Question: I need create such border with a linear gradient as on a picture

I generate such linear gradient
'''
background-image: linear-gradient(135deg, #d63286 12.50%, #ffffff 12.50%, #ffffff 25%, #ebb7b7 25%, #ebb7b7 37.50%, #fff 37.50%, #fff 50%, #d63286 50%, #d63286 62.50%, #ffffff 62.50%, #ffffff 75%, #ebb7b7 75%, #ebb7b7 87.50%, #fff 87.50%, #fff 100%);
background-size: 84.85px 84.85px;
'''
Now how can I apply it to div block?
border-image-source with this gradient gives wrong result.
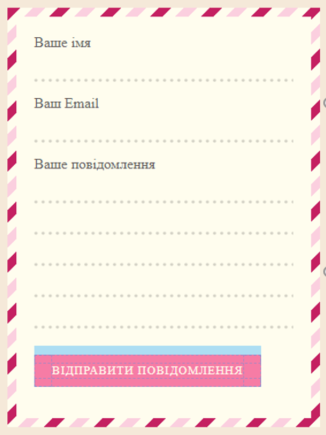
Answer: Can use a background on a child div:
'''
.custom-border {
background-image: linear-gradient(135deg, #d63286 12.50%, #ffffff 12.50%, #ffffff 25%, #ebb7b7 25%, #ebb7b7 37.50%, #fff 37.50%, #fff 50%, #d63286 50%, #d63286 62.50%, #ffffff 62.50%, #ffffff 75%, #ebb7b7 75%, #ebb7b7 87.50%, #fff 87.50%, #fff 100%);
background-size: 84.85px 84.85px;
padding: 10px;
}
.custom-border>div {
background: #fffdee;
padding: 5px;
}
'''
'''
<div class="custom-border">
<div>test</div>
</div>
'''